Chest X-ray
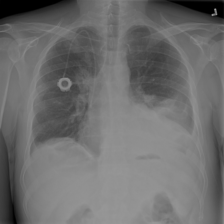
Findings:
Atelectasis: negative
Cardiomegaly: negative
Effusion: negative
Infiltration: negative
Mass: negative
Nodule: negative
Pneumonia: negative
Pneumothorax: negative
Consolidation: negative
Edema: negative
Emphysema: negative
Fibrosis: negative
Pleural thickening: negative
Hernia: negative